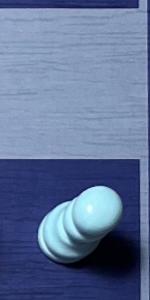
Label: Pawn_White